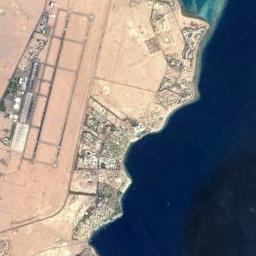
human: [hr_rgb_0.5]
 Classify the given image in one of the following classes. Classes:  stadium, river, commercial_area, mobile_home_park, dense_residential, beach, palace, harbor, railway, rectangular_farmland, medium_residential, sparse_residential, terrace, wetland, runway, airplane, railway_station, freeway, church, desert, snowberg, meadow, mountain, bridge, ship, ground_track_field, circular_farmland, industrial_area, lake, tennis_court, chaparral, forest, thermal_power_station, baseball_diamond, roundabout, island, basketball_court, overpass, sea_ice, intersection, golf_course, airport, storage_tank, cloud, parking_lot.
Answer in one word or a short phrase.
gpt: airport